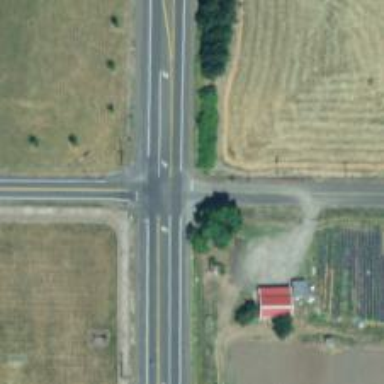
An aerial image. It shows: Stop road.